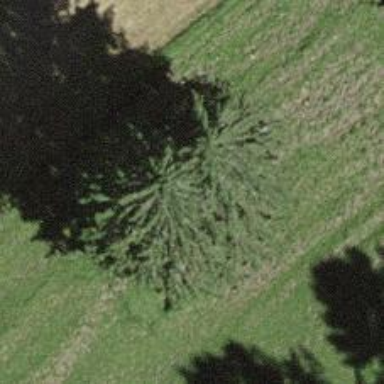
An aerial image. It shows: Needle-leaved tree in natural setting.